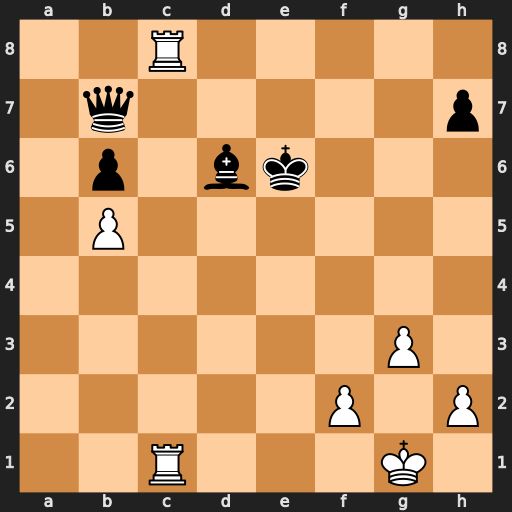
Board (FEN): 2R5/1q5p/1p1bk3/1P6/8/6P1/5P1P/2R3K1
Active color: w
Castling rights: -
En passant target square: -
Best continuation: R8c6 Kd7 Rd1 Qxc6 bxc6+